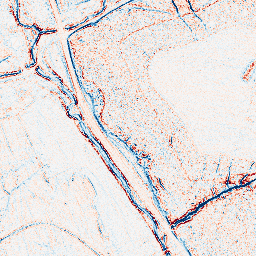
Category: edge_preserving
Decomposition family: bilateral
Decomposition parameters: d: 5
sigma_color: 75
sigma_space: 25
Upsampling method: regularized
Upsampling parameters: scale: 4
lambda_reg: 0.01
Upsampling scale: 4